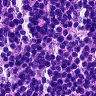
Metastatic tissue present: no